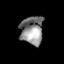
Tissue: prostate
Cell type: Others
Senescence score: 0.3299
Nuclear area (px): 631
Mean DAPI intensity: 135.45